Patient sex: M
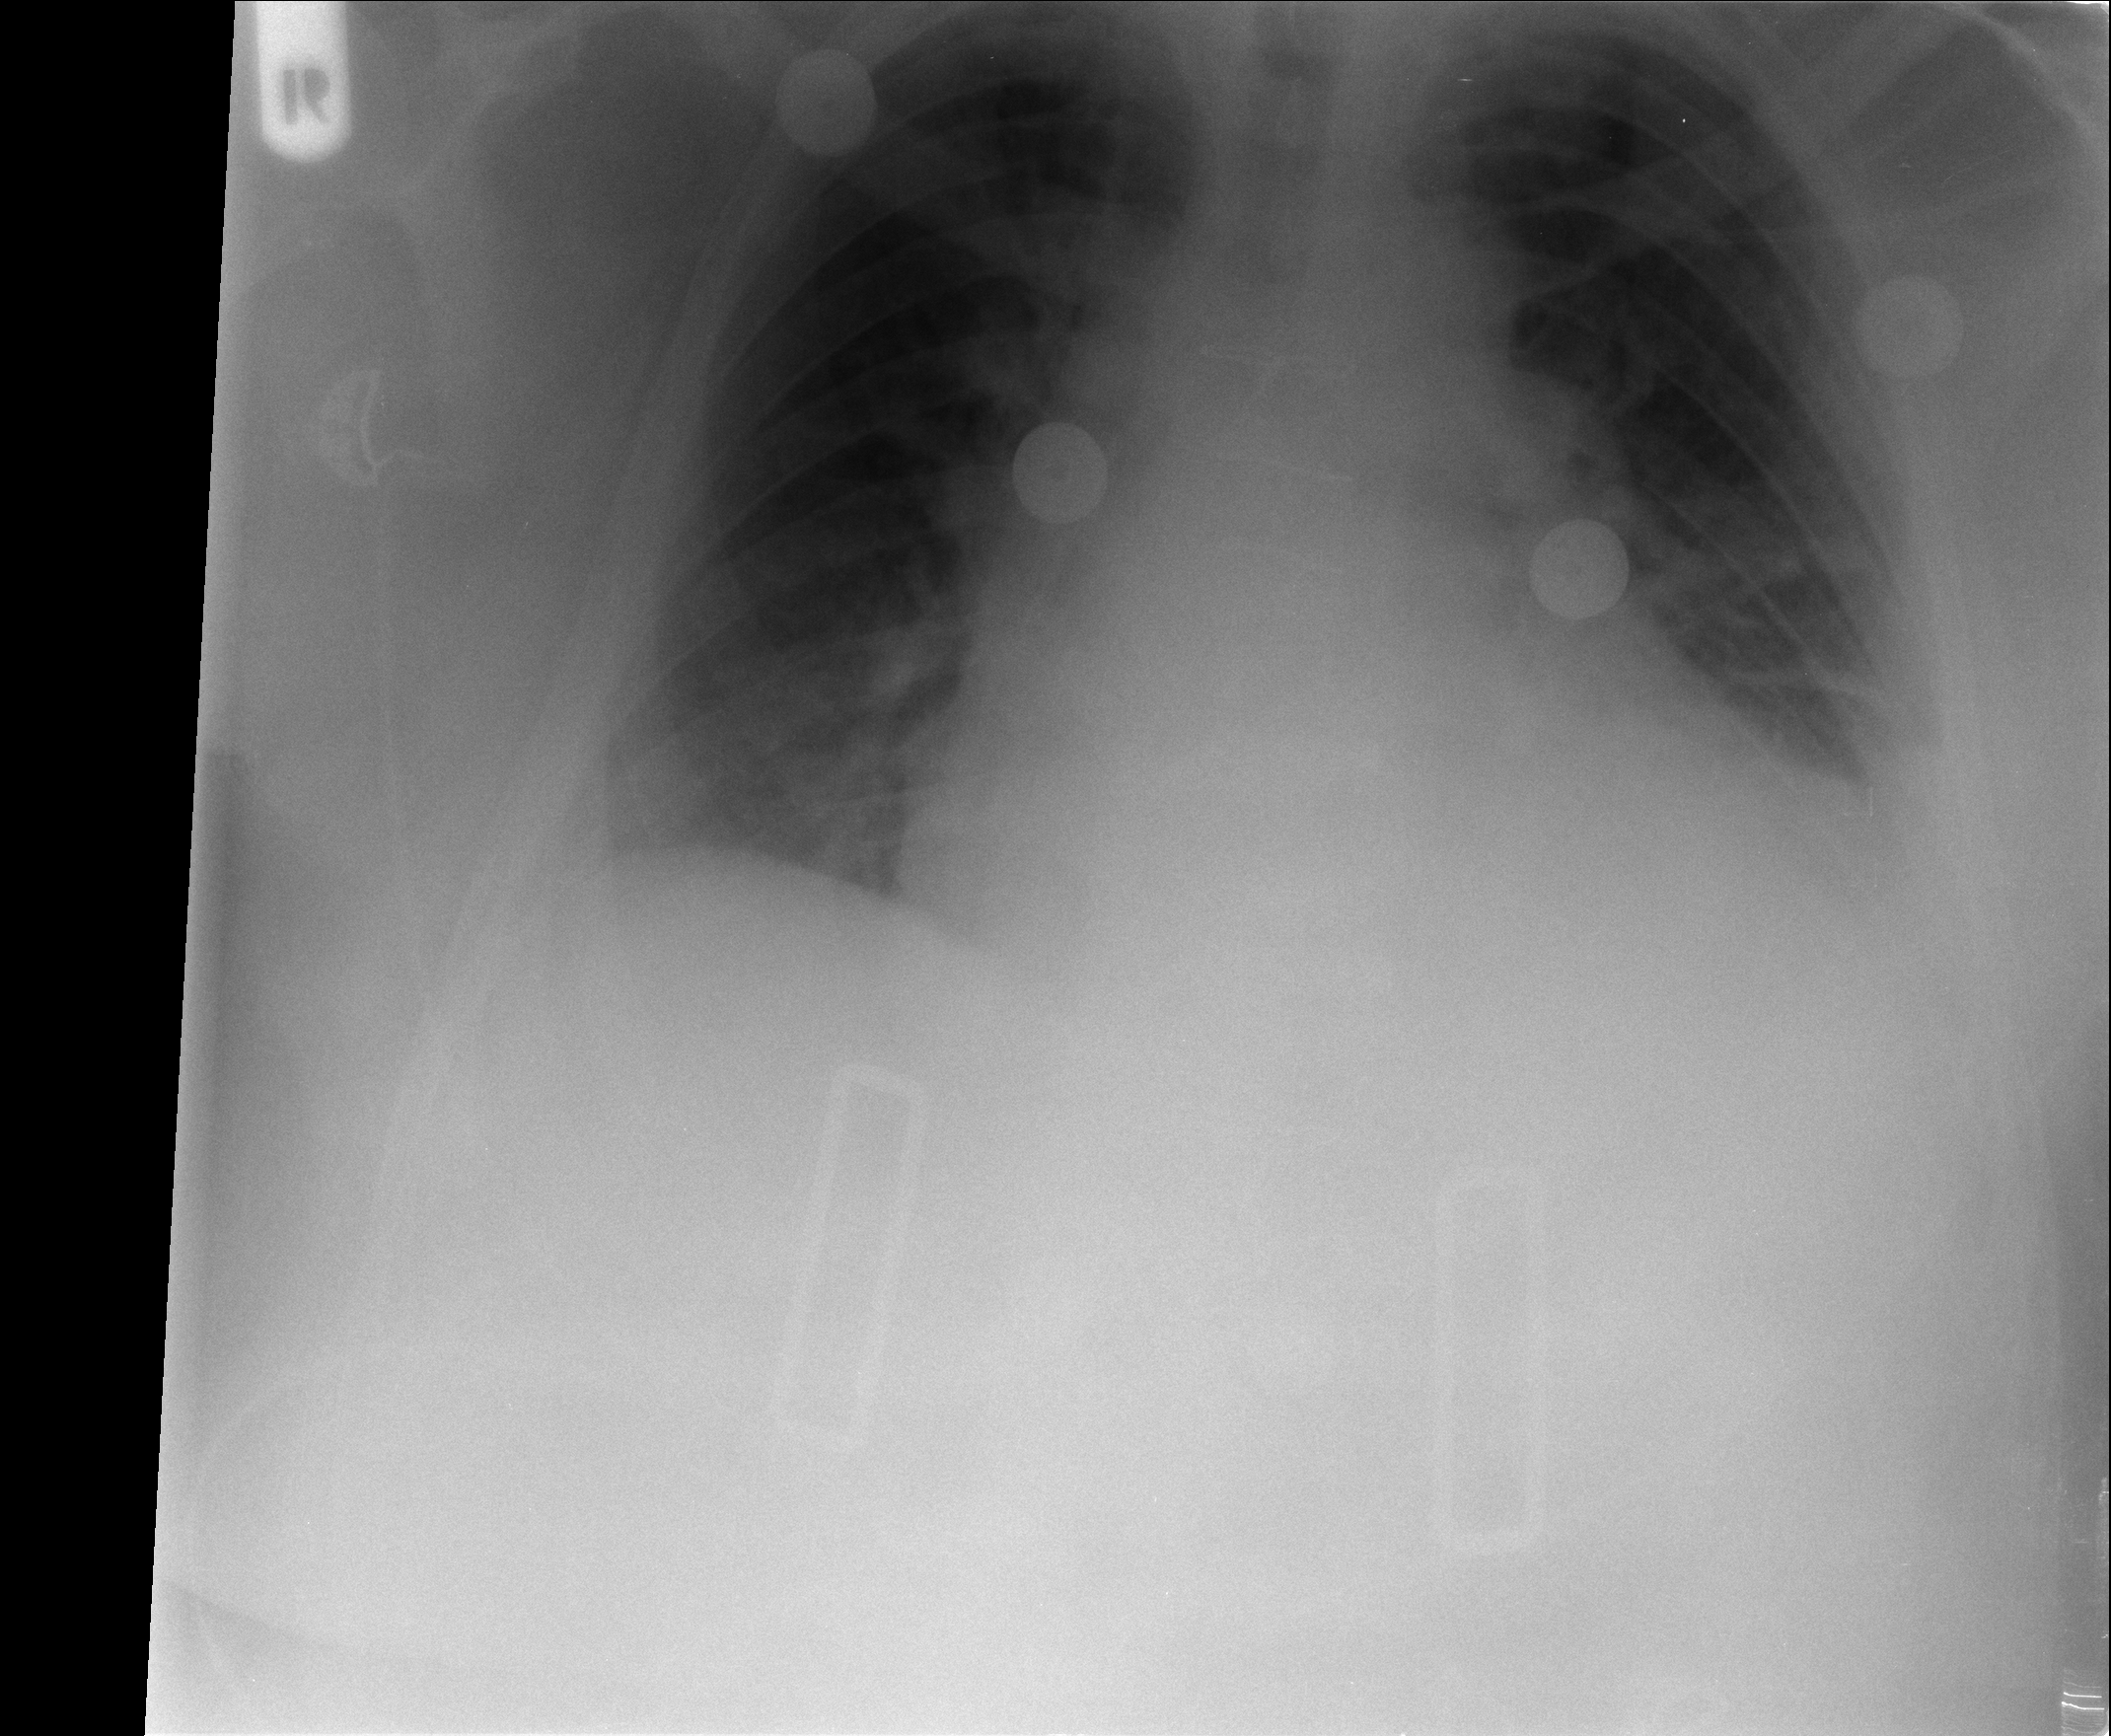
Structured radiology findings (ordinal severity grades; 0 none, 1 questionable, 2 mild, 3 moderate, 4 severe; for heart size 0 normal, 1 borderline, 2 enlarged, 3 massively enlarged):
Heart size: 2
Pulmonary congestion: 0
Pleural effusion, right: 0
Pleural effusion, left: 2
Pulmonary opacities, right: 0
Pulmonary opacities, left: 0
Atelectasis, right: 0
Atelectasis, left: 2